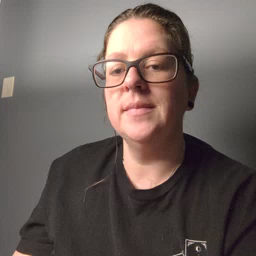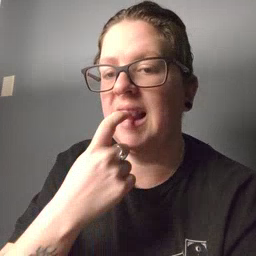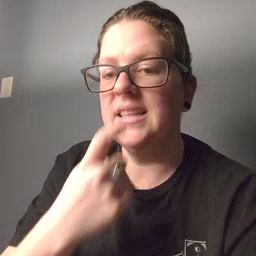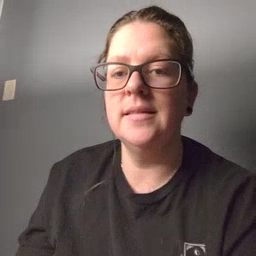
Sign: glasswindow